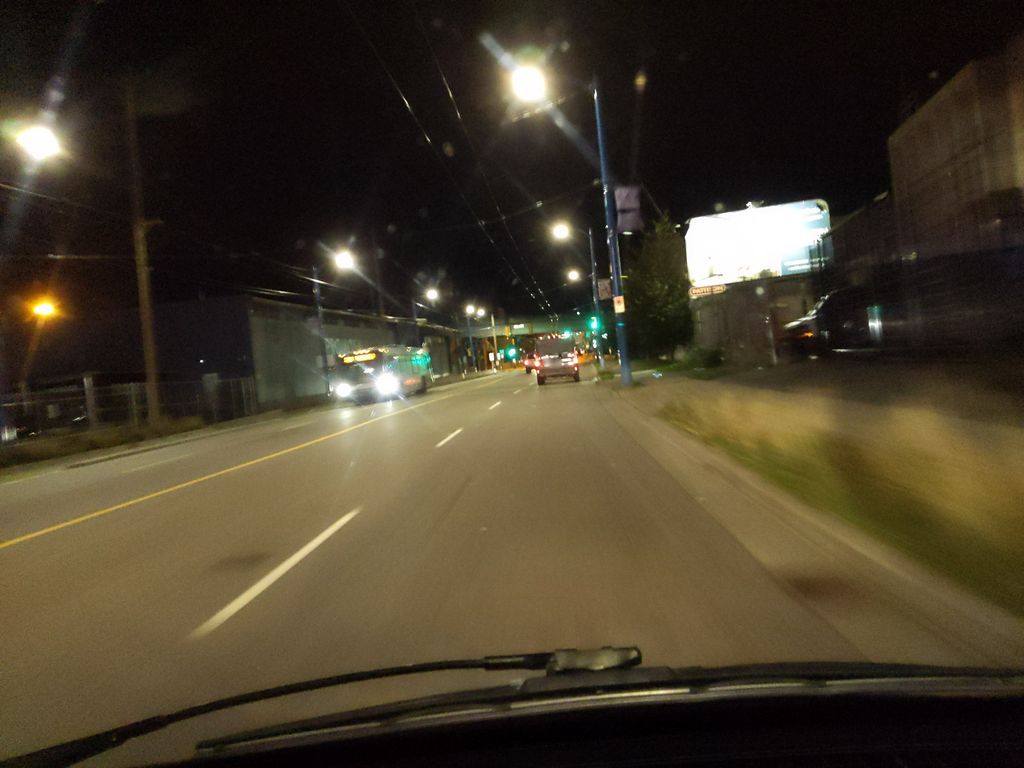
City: vancouver